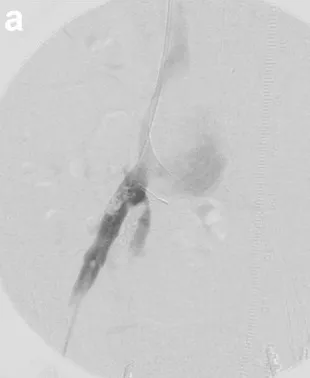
Venographic imaging. A) Venography from the right femoral vein immediately after stent graft insertion. The contrast agent has filled the excluded aneurysmal sac. The IVC is visualized but compression is still present.
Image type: radiology (ct)